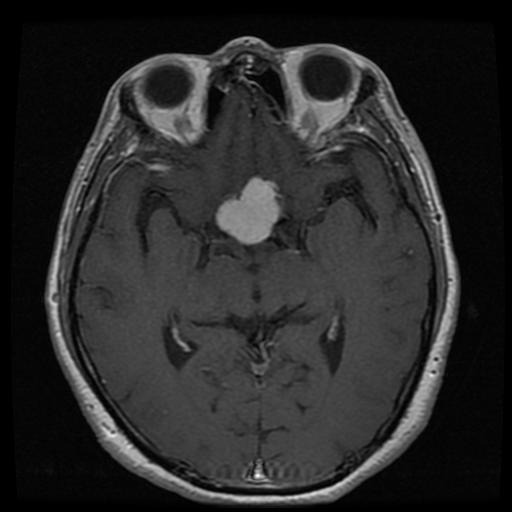
Label: meningioma